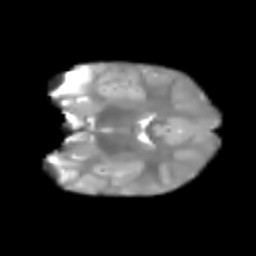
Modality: T2w
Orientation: coronal
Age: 6
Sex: male
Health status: healthy